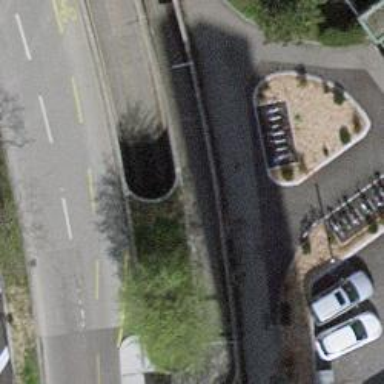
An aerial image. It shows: Parking entrance.